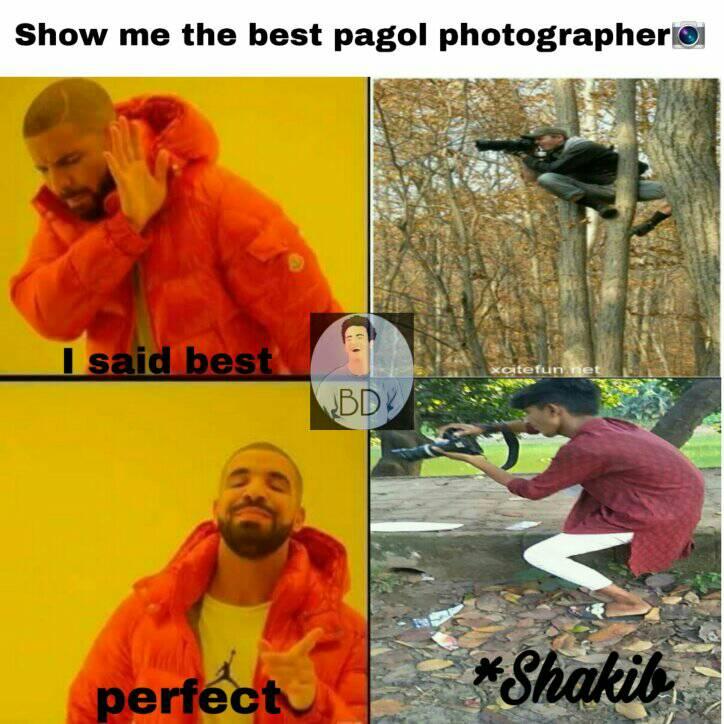
Caption: Show me the best pagol photographer    I said best    perfect   *Shakib
Label: hate